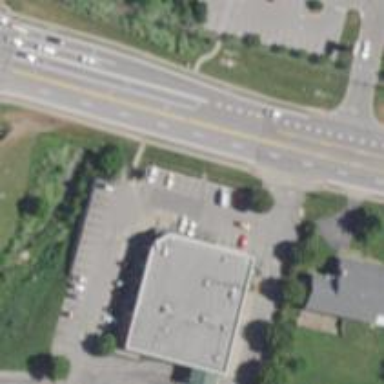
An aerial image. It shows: Retail area.